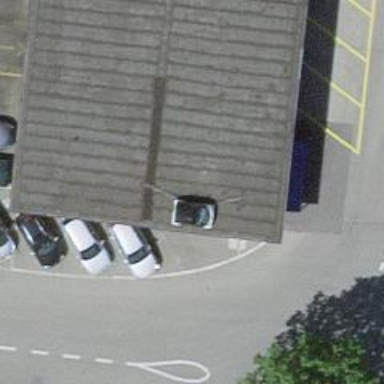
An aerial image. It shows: Car repair shop.